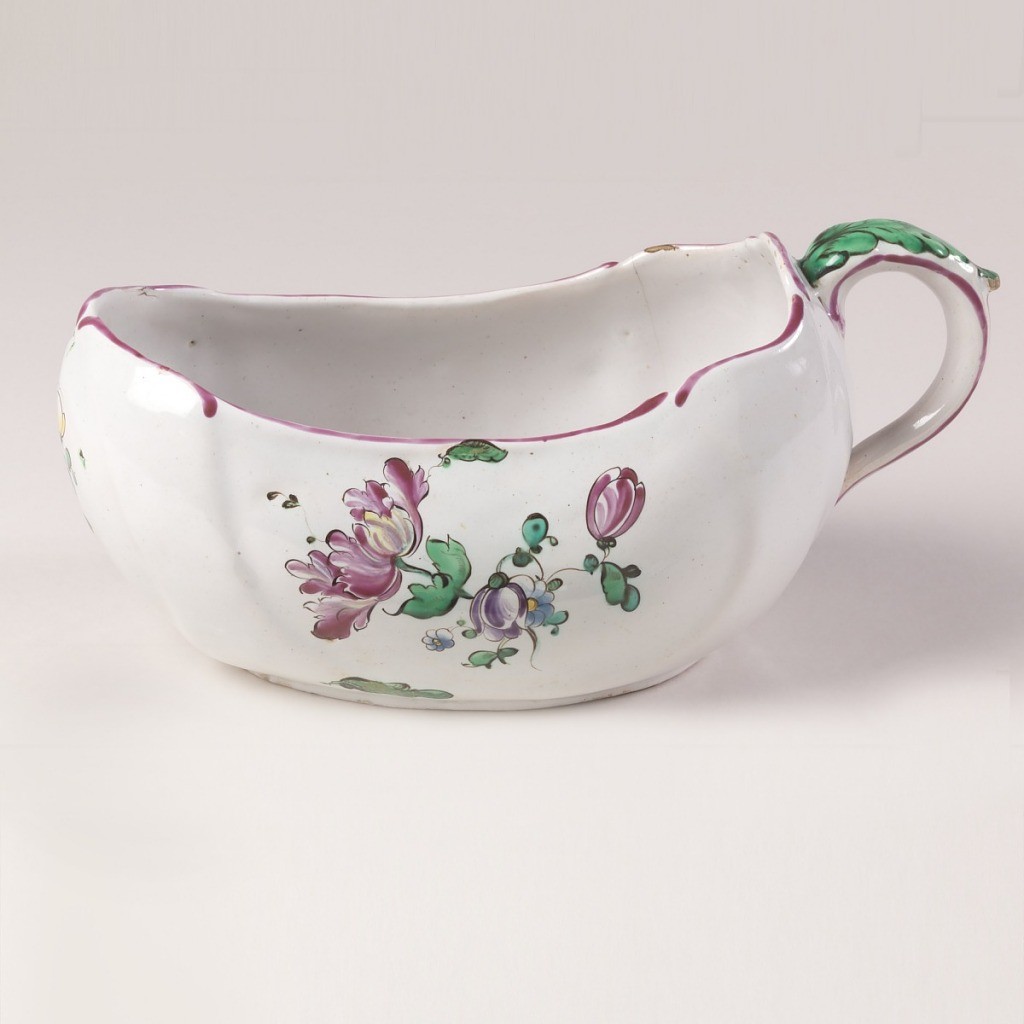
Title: bourdalou
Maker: Aprey Pottery Factory, Active 1744–1885
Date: ca. 1775
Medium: Tin-glazed earthenware
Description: Oval boat-shaped vessel with indented sides and handle at high back end. Contoured rim edged in red. Handle topped by green leaf. Pink-white ground with sprays of flowers.